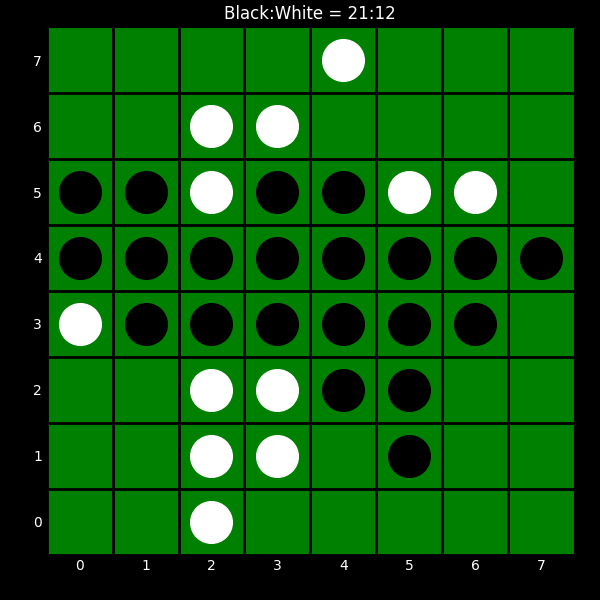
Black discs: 21
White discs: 12